Field crop: maize
Growth stage: 2
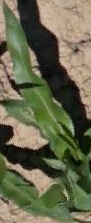
Species: maize